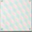
Piece: xx